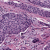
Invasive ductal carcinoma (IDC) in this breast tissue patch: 0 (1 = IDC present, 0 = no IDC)